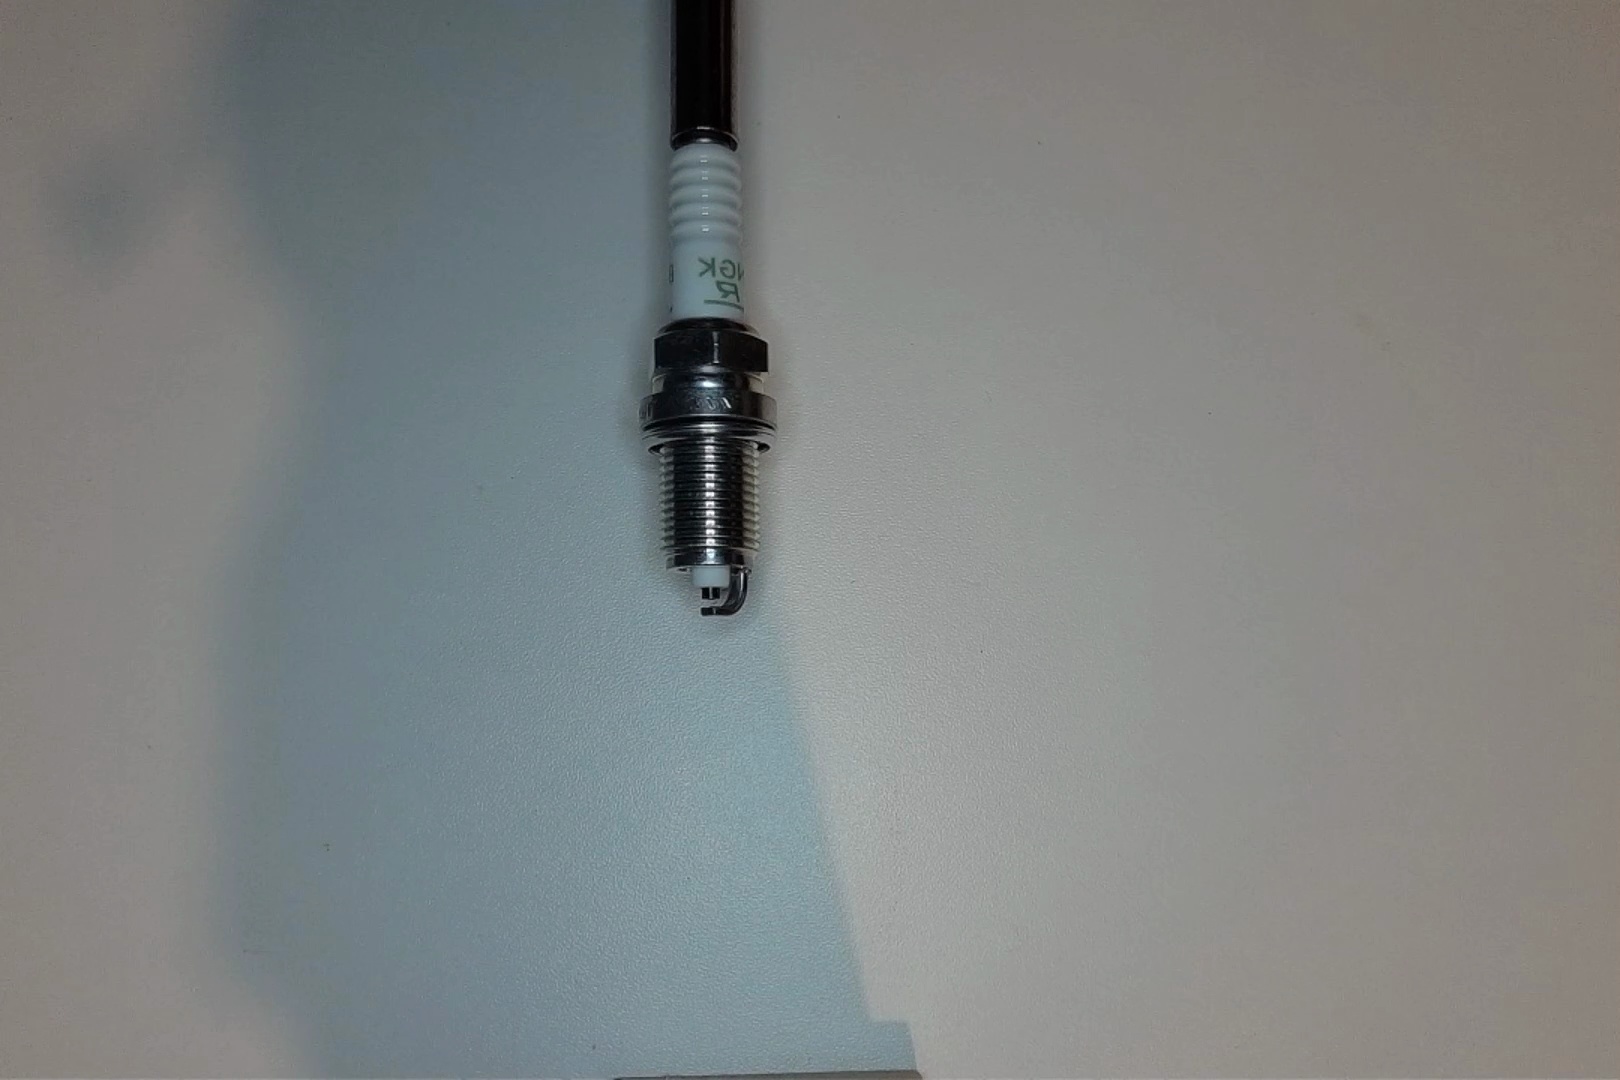
Label: no anomaly